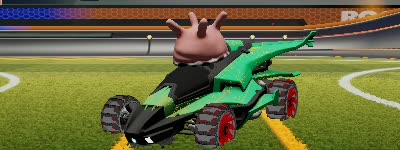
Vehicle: aftershock